Question: I have 100 models (matrices), where each matrix's size is 4X3. Each of the four variables 'R_L', 'N_g', 'N_Pc', and 'uT' are of size 4x3x100, where 4X3 is size of each matrix and there are 100 of such matrix. I have attached a snapshot of two variables to give an idea of what I mean:

I am looping through matrix 1 of first three variables (i.e. 'R_L', 'N_g', 'N_Pc') and comparing each element in matrix 1 of these variables with elements in other 99 matrices. I want to find those elements where all three variables in those 99 matrices are equal to corresponding three variables in any element of matrix 1.
For example, if all three variables in element (1,1) of matrix 1 have correspondingly similar values in element (2,2) of matrix 2, (2,1) of matrix 3, (2,4) of matrix 3 etc. then I will pick the results from variable 4 (i.e. 'uT') at all those above element positions i.e. (1,1) of matrix 1, (2,2) of matrix 2, (2,1) of matrix 3, (2,4) of matrix 3 etc from 'uT' and store those results in a new variable called 'store_result' to plot its histogram. It is shown in code below.
'''
nModel=100;
ixk=1;
% looping inside model # 1
for k_model1=size(R_L,1)👎1
for i_model1=1:size(R_L,2)
% comparing values in model 1 to values in model 2 to nModel
for model_no=2:nModel
% looping inside each model from model # 2 to nModel
for k=size(R_L,1)👎1
for i=1:size(R_L,2)
if ismember(R_L(k_model1,i_model1,1), R_L(k,i,model_no)) &&...
ismember(N_g(k_model1,i_model1,1), N_g(k,i,model_no)) &&...
ismember(N_Pc(k_model1,i_model1,1), N_Pc(k,i,model_no))
index_for_identical_results(:,:,model_no)=intersect(ismember(R_L(k_model1,i_model1,1), R_L(k,i,model_no)),...
ismember(N_g(k_model1,i_model1,1), N_g(k,i,model_no)),...
ismember(N_Pc(k_model1,i_model1,1), N_Pc(k,i,model_no)));
end
end
end
end
store_result(:,ixk)=uT(index_for_identical_results(:,:,model_no));
ixk=ixk+1;
end
end
'''
I have following concerns that I would like to be addressed:
1. ismember would be useful only when the values match exactly. In case there are no exact similar values, what would you suggest if I would like to give certain interval within which the values fall then it should be considered equal.
2. Since I want to find a grid (element) where all three variables are equal, therefore the function intersect would not work here (even though I have used in the code above). What would you suggest to use instead of intersect which can perform the similar function with multiple variables.
Thanks.
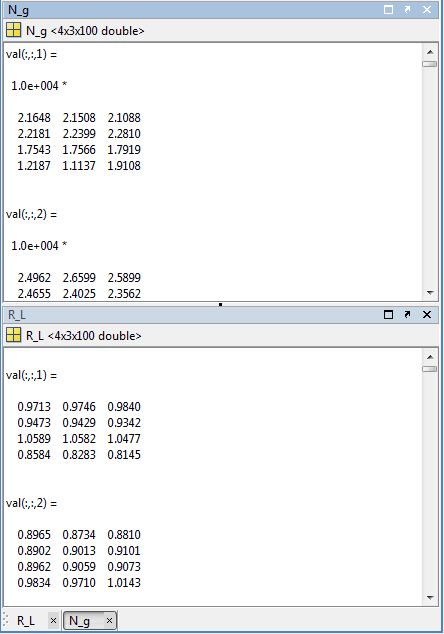
Answer: I was able to solve the problem as following:
'''
error=0.1;
ixk=1;
% looping inside model # 1
for k_model1=size(R_L,1)👎1
for i_model1=1:size(R_L,2)
count=1;
% comparing values in model 1 to values in model 2 to nModel
for model_no=2:nModel
% looping inside each model from model # 2 to nModel
for k=size(R_L,1)👎1
for i=1:size(R_L,2)
if abs((R_L(k_model1,i_model1,1)-R_L(k,i,model_no))/R_L(k_model1,i_model1,1))<=error...
&& abs((N_g(k_model1,i_model1,1)-N_g(k,i,model_no))/N_g(k_model1,i_model1,1))<=error &&...
abs((N_Pc(k_model1,i_model1,1)-N_Pc(k,i,model_no))/N_Pc(k_model1,i_model1,1))<=error
% index_for_identical_results(:,:,model_no)=
if count==1 && ixk==1
store_result(1:2,ixk)=vertcat(uT_mpersec_end_of_window(k_model1,i_model1,1),uT_mpersec_end_of_window(k,i,model_no));
count=count+2;
elseif count==1 && ixk~=1
store_result(1:2,ixk)=vertcat(uT_mpersec_end_of_window(k_model1,i_model1,1),uT_mpersec_end_of_window(k,i,model_no));
count=count+2;
else
store_result(count,ixk)=uT_mpersec_end_of_window(k,i,model_no);
count=count+1;
end
end
end
end
end
ixk=ixk+1;
end
end
'''